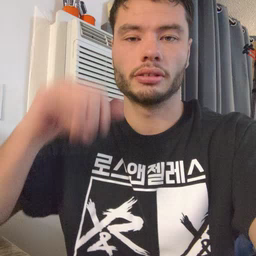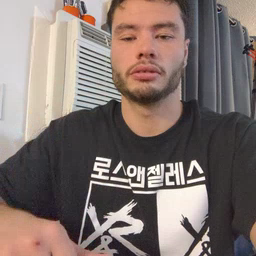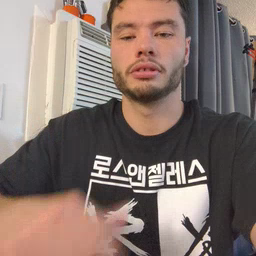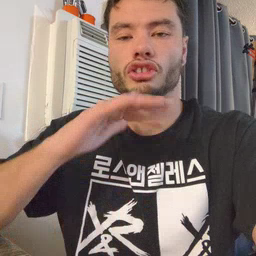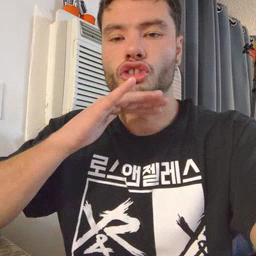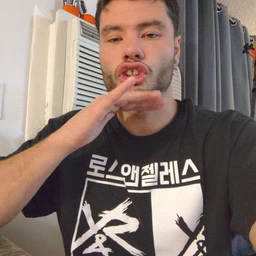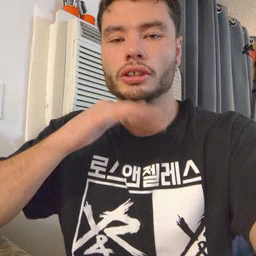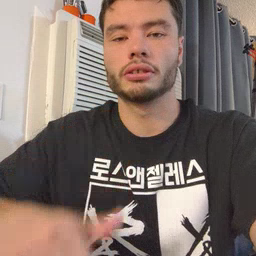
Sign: dirty